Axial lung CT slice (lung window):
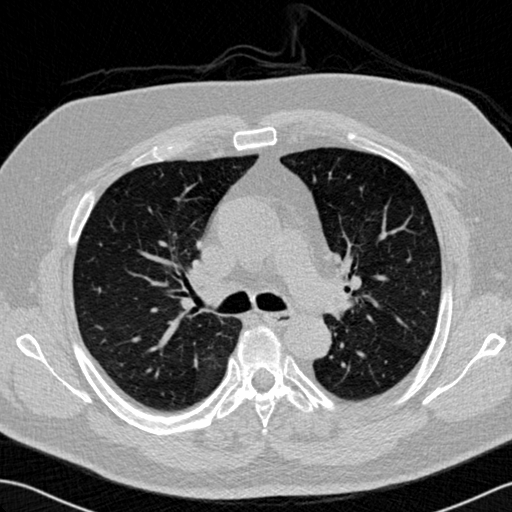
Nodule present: no